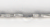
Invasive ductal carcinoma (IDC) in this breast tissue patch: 0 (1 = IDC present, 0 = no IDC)